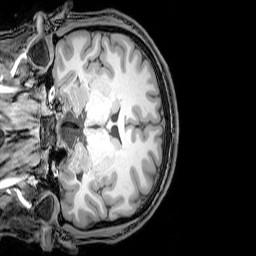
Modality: T1w
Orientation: coronal
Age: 24
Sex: male
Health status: healthy
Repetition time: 0.081 s
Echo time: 0.037 s